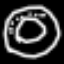
Label: donut